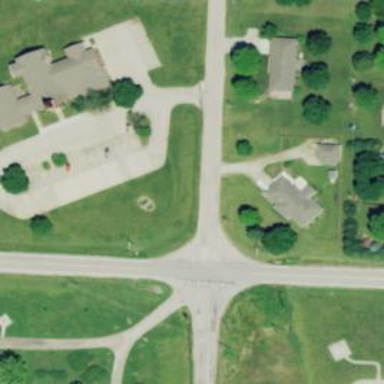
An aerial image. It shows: Stop road.